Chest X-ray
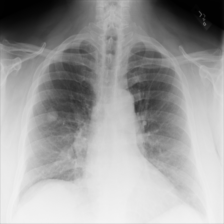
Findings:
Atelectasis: negative
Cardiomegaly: positive
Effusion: negative
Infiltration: negative
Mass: negative
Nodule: positive
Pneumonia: negative
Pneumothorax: negative
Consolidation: negative
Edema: negative
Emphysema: negative
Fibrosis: negative
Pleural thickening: negative
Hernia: negative